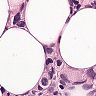
Metastatic tissue present: yes